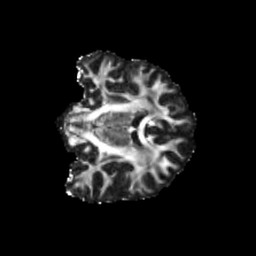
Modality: FA
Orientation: coronal
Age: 40
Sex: male
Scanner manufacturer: siemens
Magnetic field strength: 3 T
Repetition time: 3.23 s
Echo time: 0.0892 s